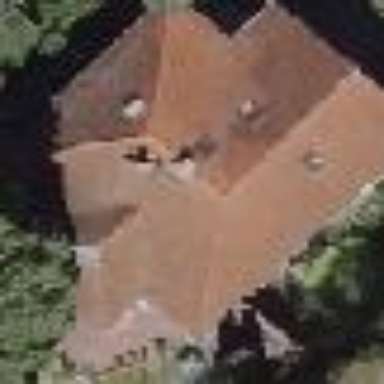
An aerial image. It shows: Detached building with hipped roof shape.